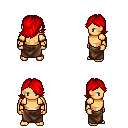
a pixel art fantasy rpg character, male body template, human, tanned skin, gold arm armor, robe skirt, red swoop hairstyle, four views (front, back, left, right), 2x2 character sprite sheet, small pixel art, hard edges, no anti-aliasing